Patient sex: M
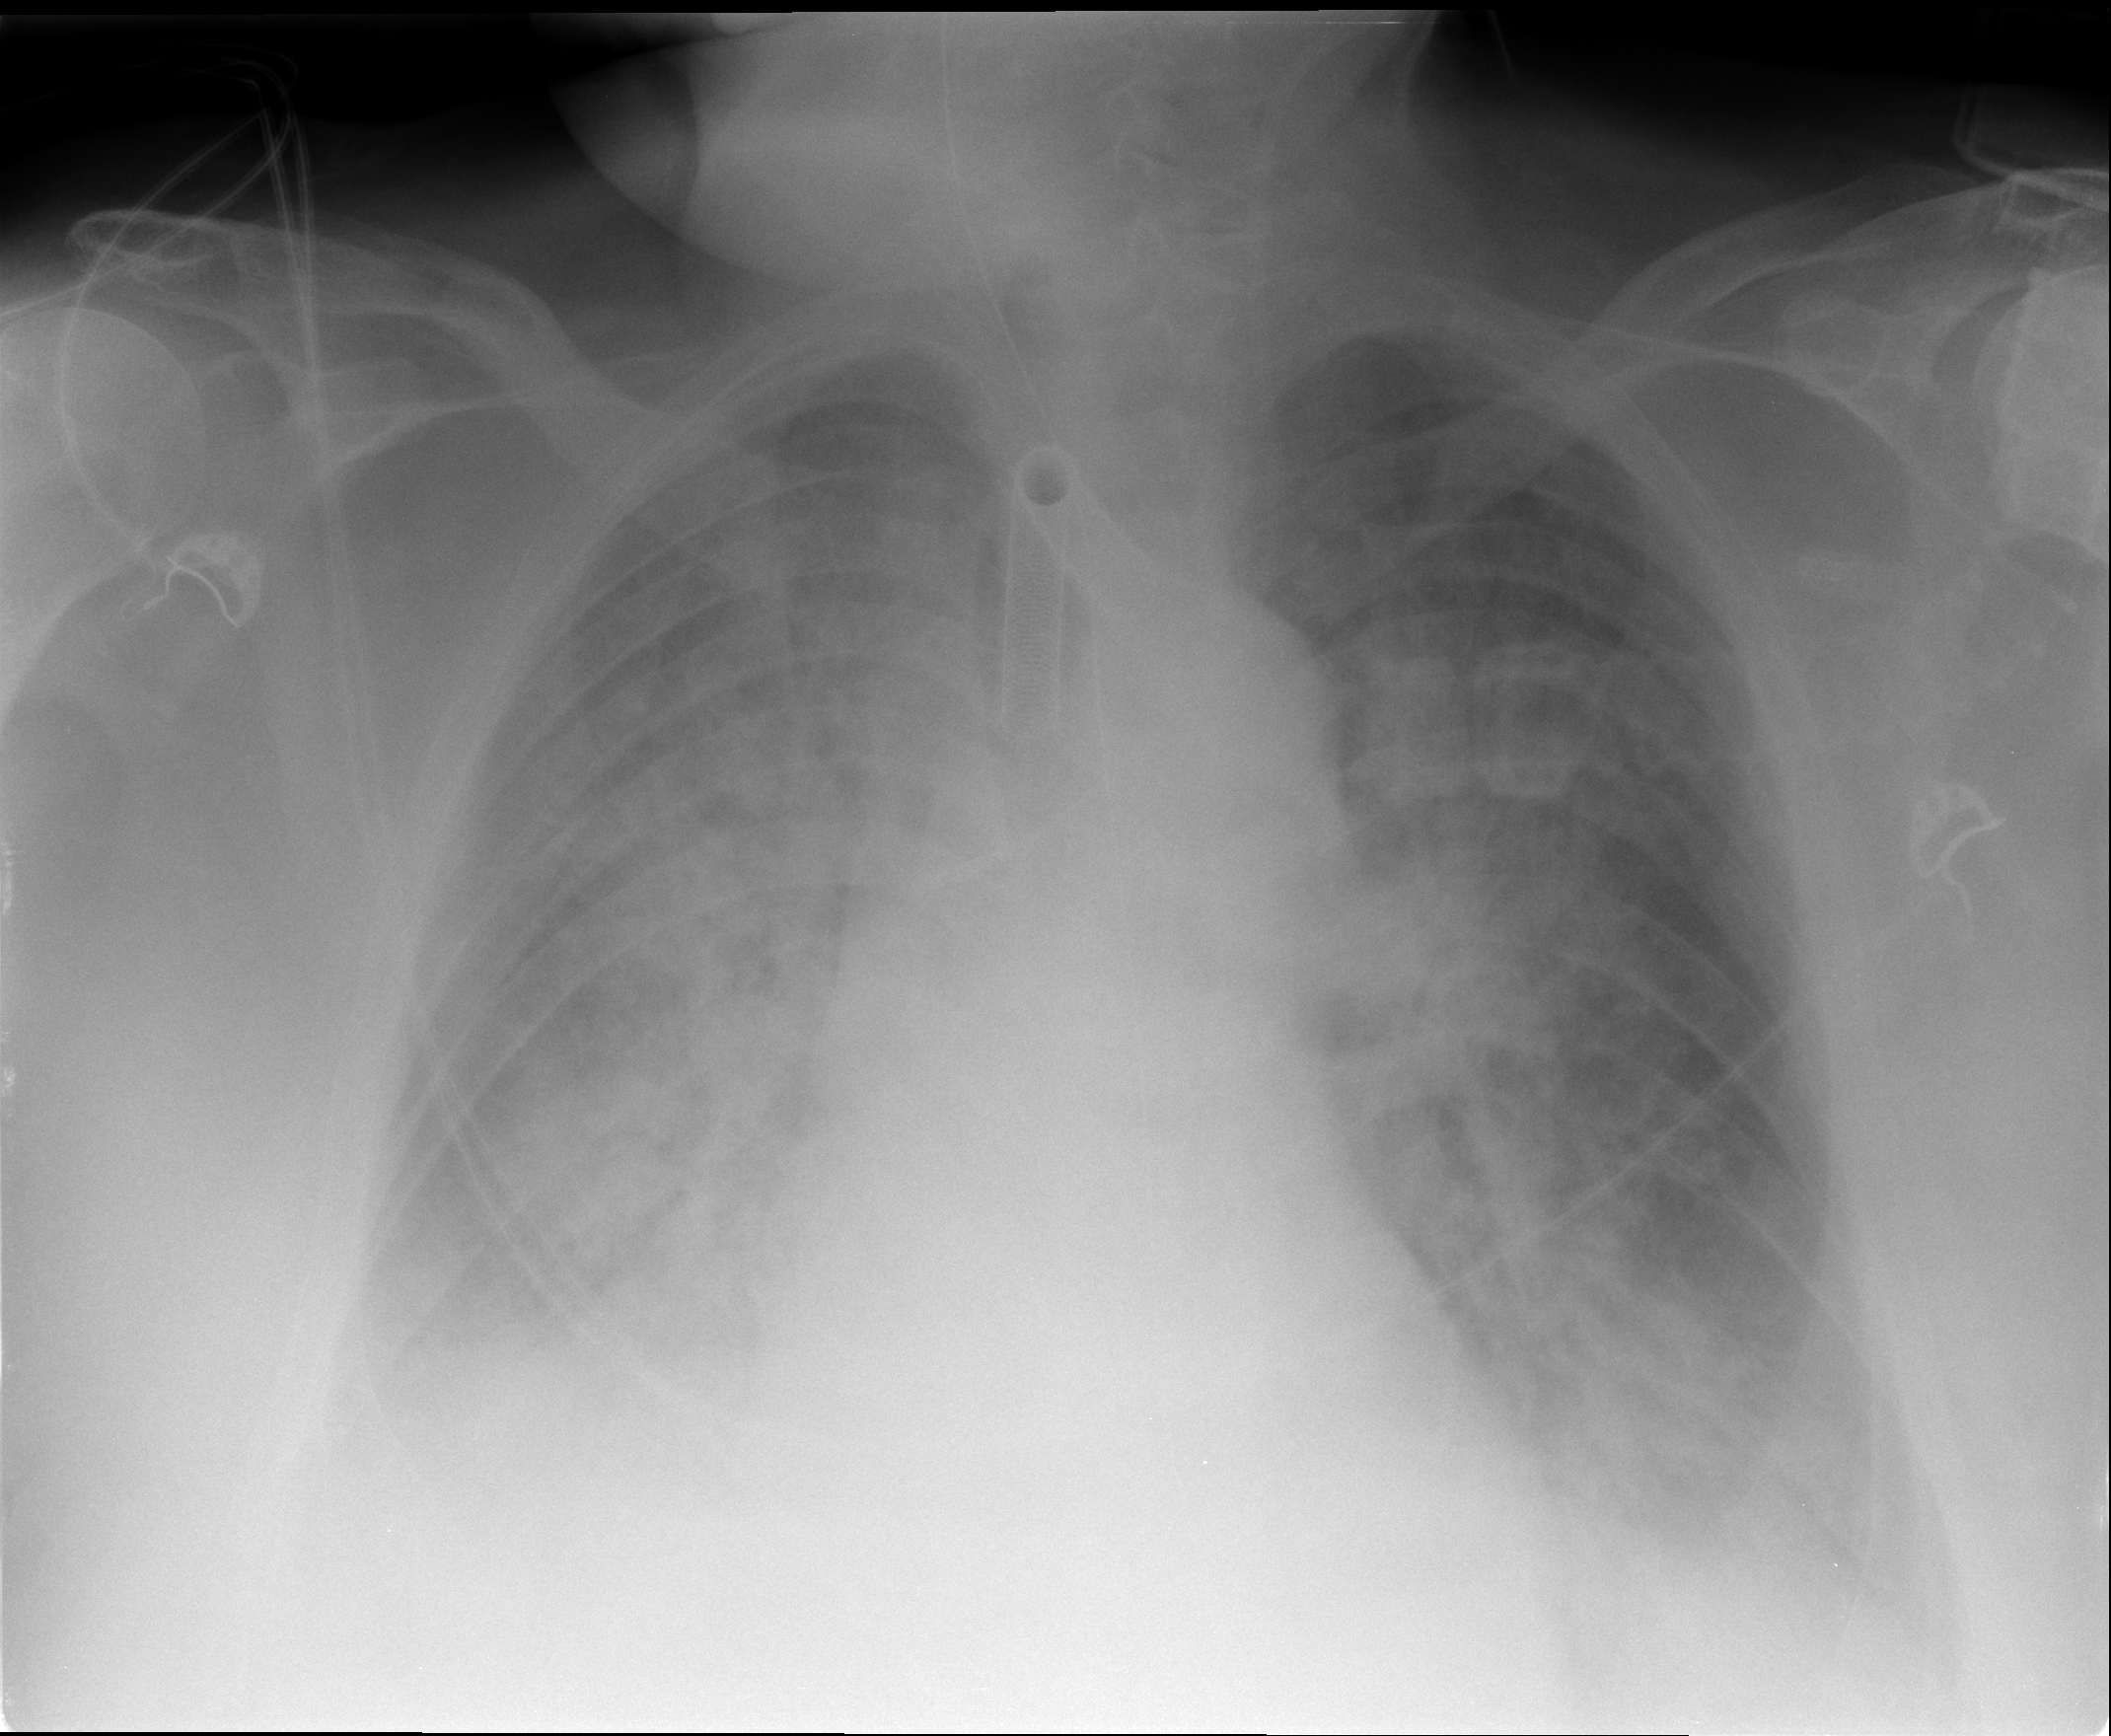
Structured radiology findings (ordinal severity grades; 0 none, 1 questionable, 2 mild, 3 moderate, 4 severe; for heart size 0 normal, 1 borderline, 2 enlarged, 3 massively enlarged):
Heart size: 0
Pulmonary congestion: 3
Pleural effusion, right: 2
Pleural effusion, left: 1
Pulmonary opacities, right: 3
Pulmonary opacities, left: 2
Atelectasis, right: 2
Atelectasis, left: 2